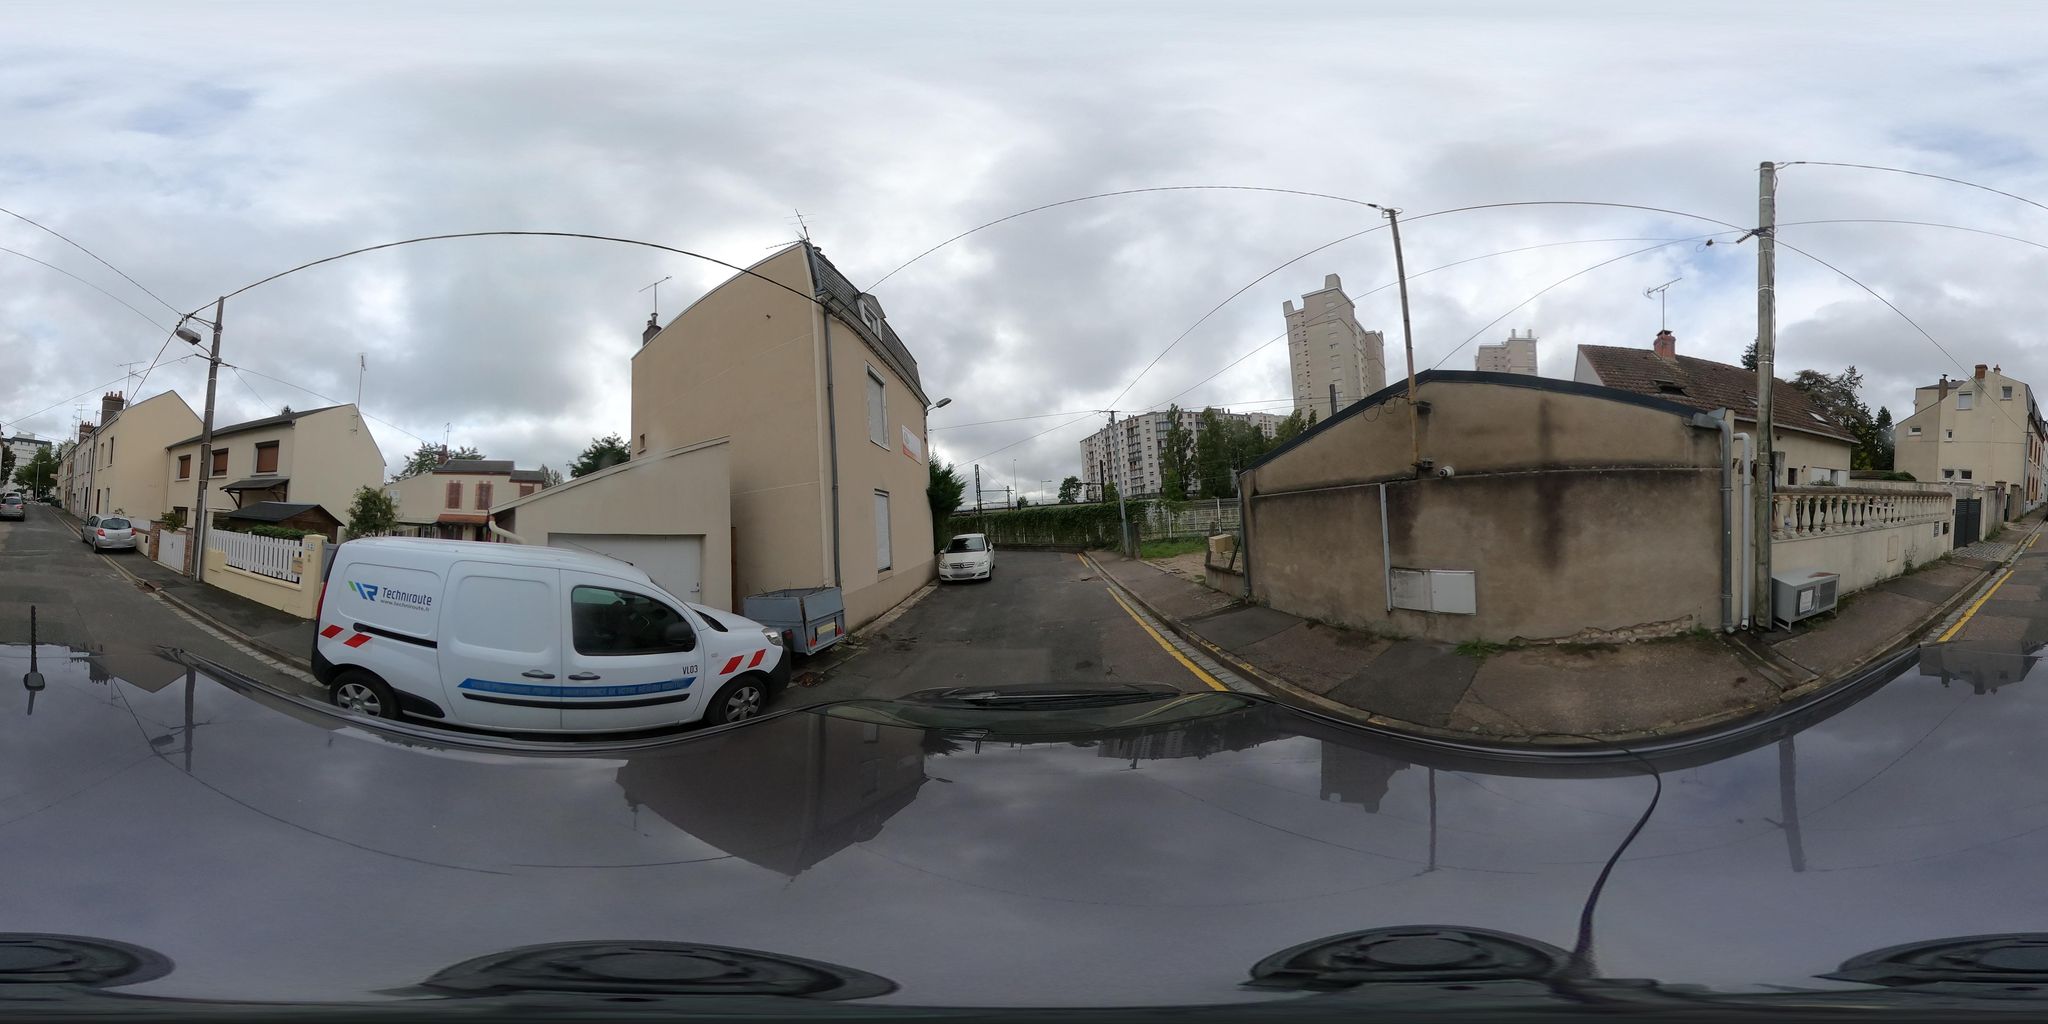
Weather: cloudy
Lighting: day
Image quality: good
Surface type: cycling surface
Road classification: residential, steps
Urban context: urban centre
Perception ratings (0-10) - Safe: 2.9, Lively: 3, Beautiful: 6.22, Boring: 1.5, Depressing: 5.36, Wealthy: 3.69